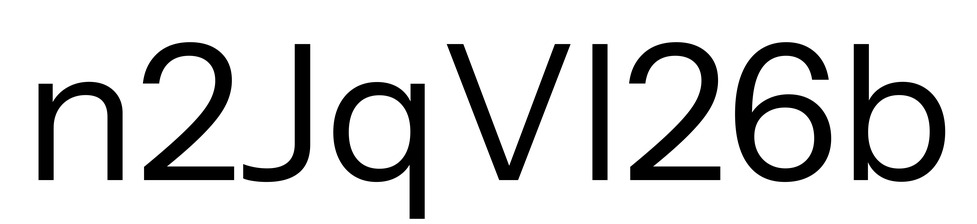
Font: InstrumentSans_Regular